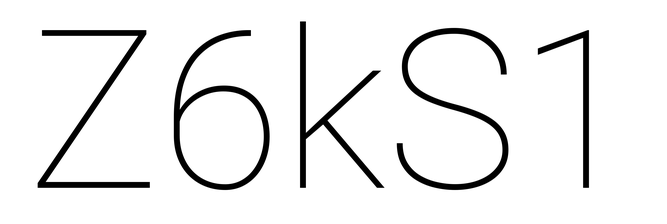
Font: Roboto_Thin